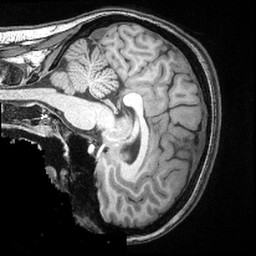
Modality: T1w
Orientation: sagittal
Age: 29
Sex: female
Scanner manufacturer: siemens
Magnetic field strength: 3 T
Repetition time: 2.4 s
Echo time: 0.00374 s